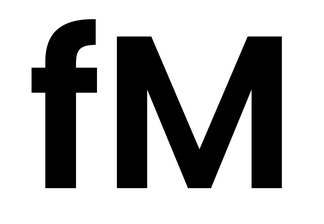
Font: Poppins-SemiBold